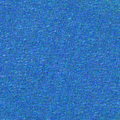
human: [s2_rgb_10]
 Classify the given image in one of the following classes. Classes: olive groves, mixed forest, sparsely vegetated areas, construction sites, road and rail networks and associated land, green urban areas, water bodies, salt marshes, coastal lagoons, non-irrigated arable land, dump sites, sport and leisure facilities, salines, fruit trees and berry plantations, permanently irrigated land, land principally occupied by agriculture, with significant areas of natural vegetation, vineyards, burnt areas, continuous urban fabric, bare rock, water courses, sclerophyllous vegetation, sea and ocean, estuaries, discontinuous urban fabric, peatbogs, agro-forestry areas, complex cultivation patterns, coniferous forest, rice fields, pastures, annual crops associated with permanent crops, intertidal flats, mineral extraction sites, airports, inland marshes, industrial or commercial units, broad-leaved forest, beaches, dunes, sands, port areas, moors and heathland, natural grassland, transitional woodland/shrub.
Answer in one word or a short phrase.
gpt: sea and ocean